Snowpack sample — Loveland Pass, Silver Plume, Colorado, USA (12/14/25, 10:50 AM MST)
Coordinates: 39.664, -105.882
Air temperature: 36 °F
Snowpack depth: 67 cm
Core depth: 30 cm
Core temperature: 42.8 °F
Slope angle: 6°, slope face: 326°
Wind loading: low
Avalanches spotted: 0
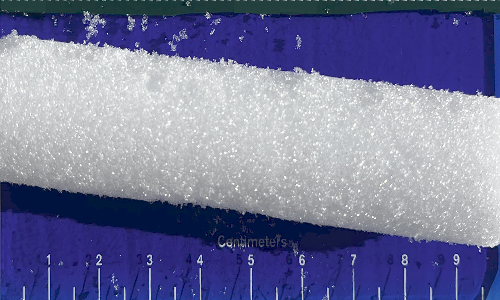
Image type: core
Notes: No avalanches spotted, very late start to the season with minimal snowpack